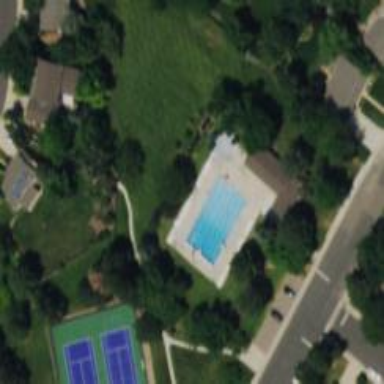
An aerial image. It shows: Swimming pool located in leisure land.